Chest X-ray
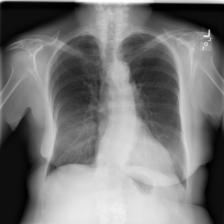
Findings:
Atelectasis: negative
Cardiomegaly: negative
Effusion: negative
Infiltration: negative
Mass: negative
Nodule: negative
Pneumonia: negative
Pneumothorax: negative
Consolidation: negative
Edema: negative
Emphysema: negative
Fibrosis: negative
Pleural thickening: negative
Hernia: negative